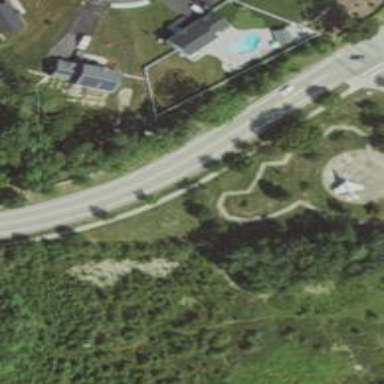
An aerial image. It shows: Historic memorial.